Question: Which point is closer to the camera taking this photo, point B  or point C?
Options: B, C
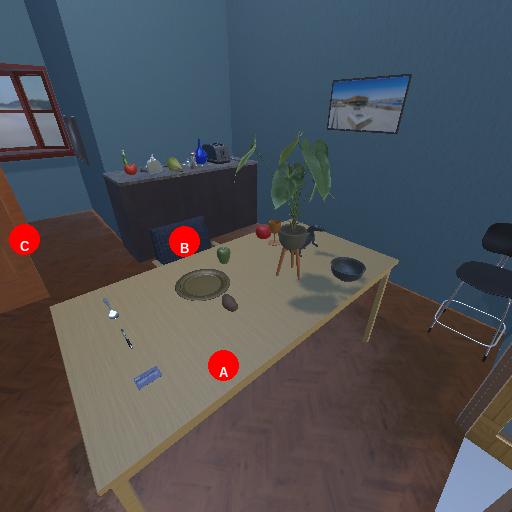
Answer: B